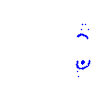
Particle: kaon